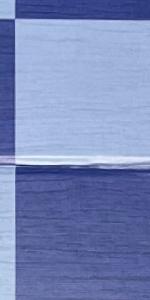
Label: Empty